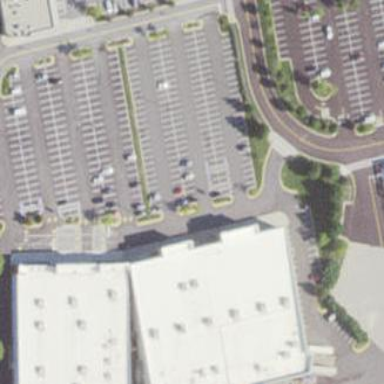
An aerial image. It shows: Retail building.